Question: When I try to deploy or build a report, I am able to succesfully. There are no errors.
However, when I try to run it locally, I am getting:

I would be most grateful on advice on where I can start in order to troubleshoot this issue?
I am running SSRS 2008 in Visual Studio 2008 on windows 7, 64 bit.
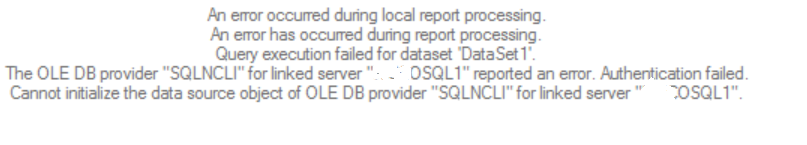
Answer: If you use linked server and windows authentication my first guess would be to check if your SQL Server service account is a domain user and if it is - check if it is set up properly in AD.
link:
<URL>
But then again, i'm not very good at guessing things :)